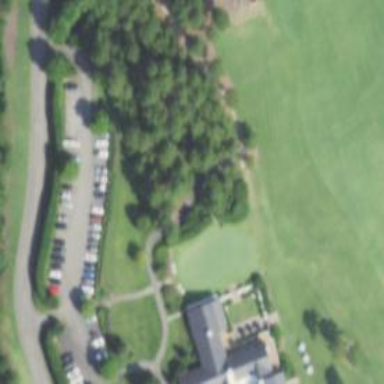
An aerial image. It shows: Path for both roads and golfers.